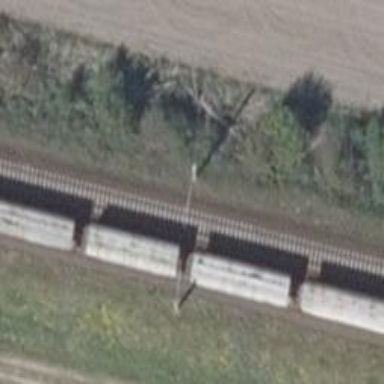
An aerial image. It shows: Railway milestone with catenary mast.